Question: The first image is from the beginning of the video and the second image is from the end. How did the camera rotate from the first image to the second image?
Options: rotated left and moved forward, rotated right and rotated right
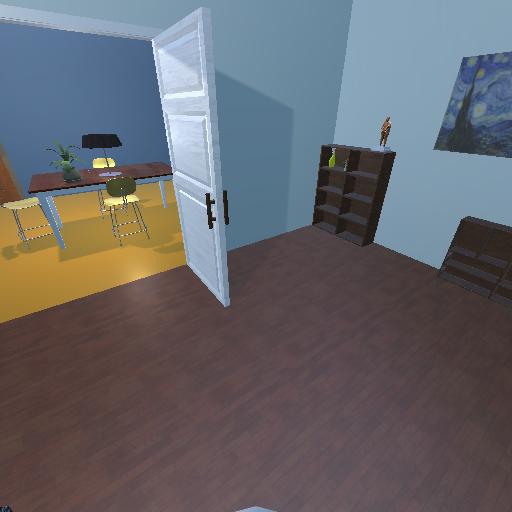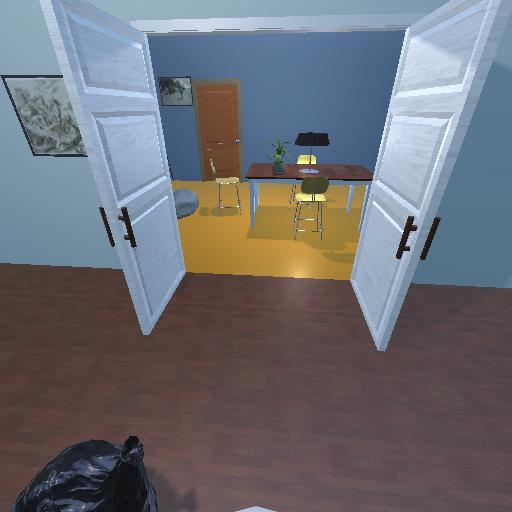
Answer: rotated left and moved forward